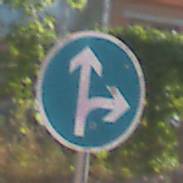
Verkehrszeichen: VorgeschriebeneFahrtrichtungGeradeausOderRechts
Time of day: MorningAfternoon
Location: Outdoor (Suburban)
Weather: PartlyCloudy
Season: NotSpecified
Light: Natural